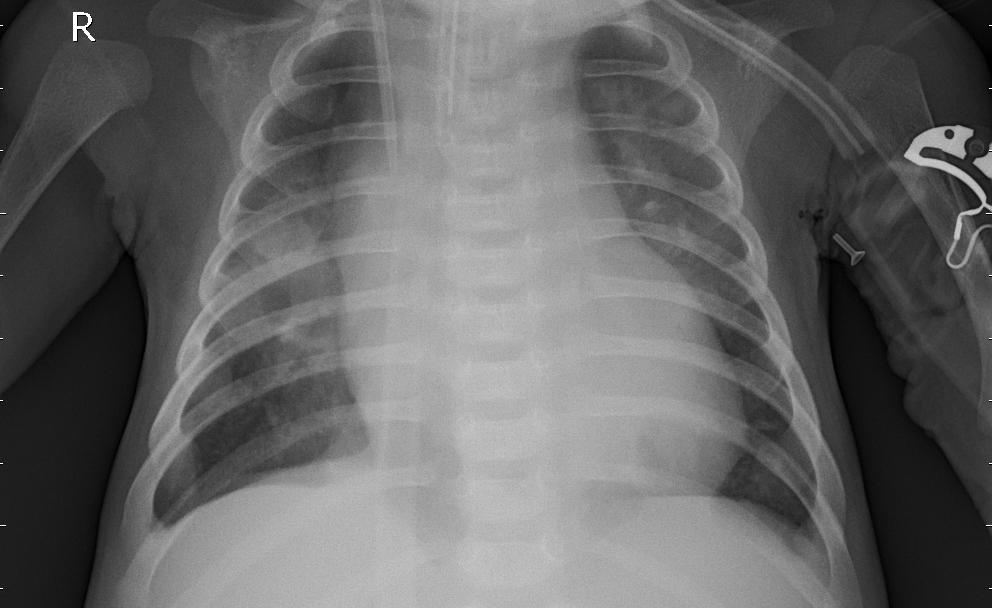
Diagnosis: PNEUMONIA